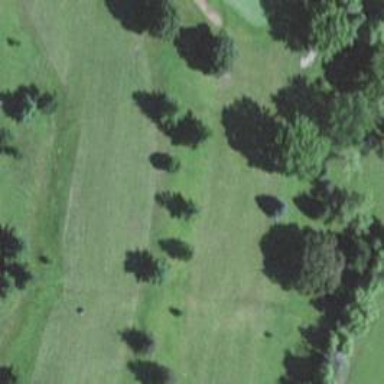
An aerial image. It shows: View of golf hole.